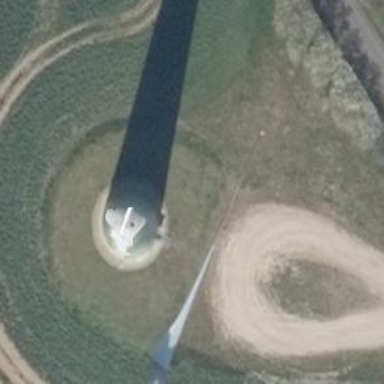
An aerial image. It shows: Wind generator using wind turbines of horizontal axis.